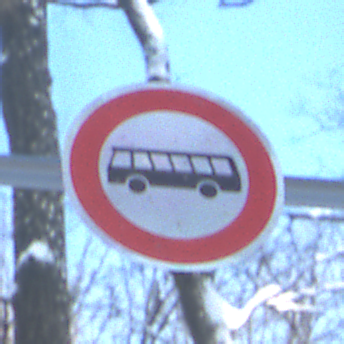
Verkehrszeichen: VerbotKraftomnibusse
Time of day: MorningAfternoon
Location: Outdoor (Nature)
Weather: Clear
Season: Winter
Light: Natural